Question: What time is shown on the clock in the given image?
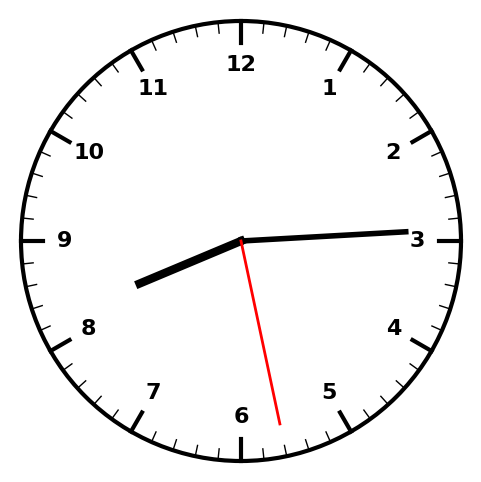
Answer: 08:14:28